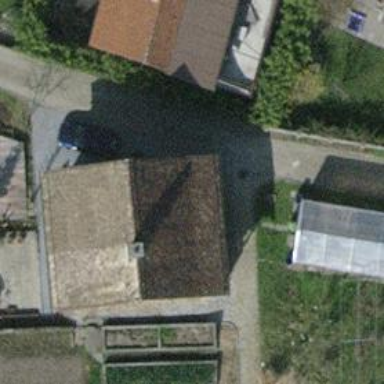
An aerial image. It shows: Farm building.